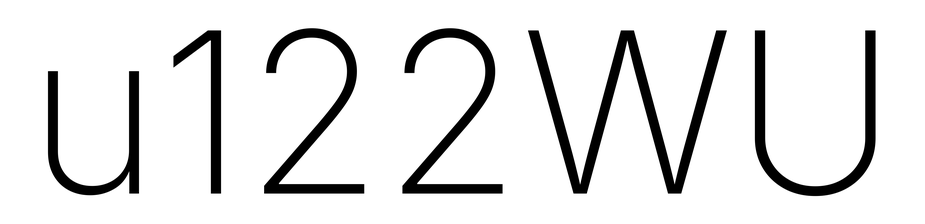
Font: Inter_ExtraLight